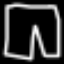
Label: pants